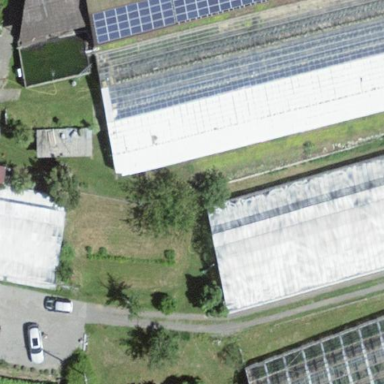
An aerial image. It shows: Greenhouse.